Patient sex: F
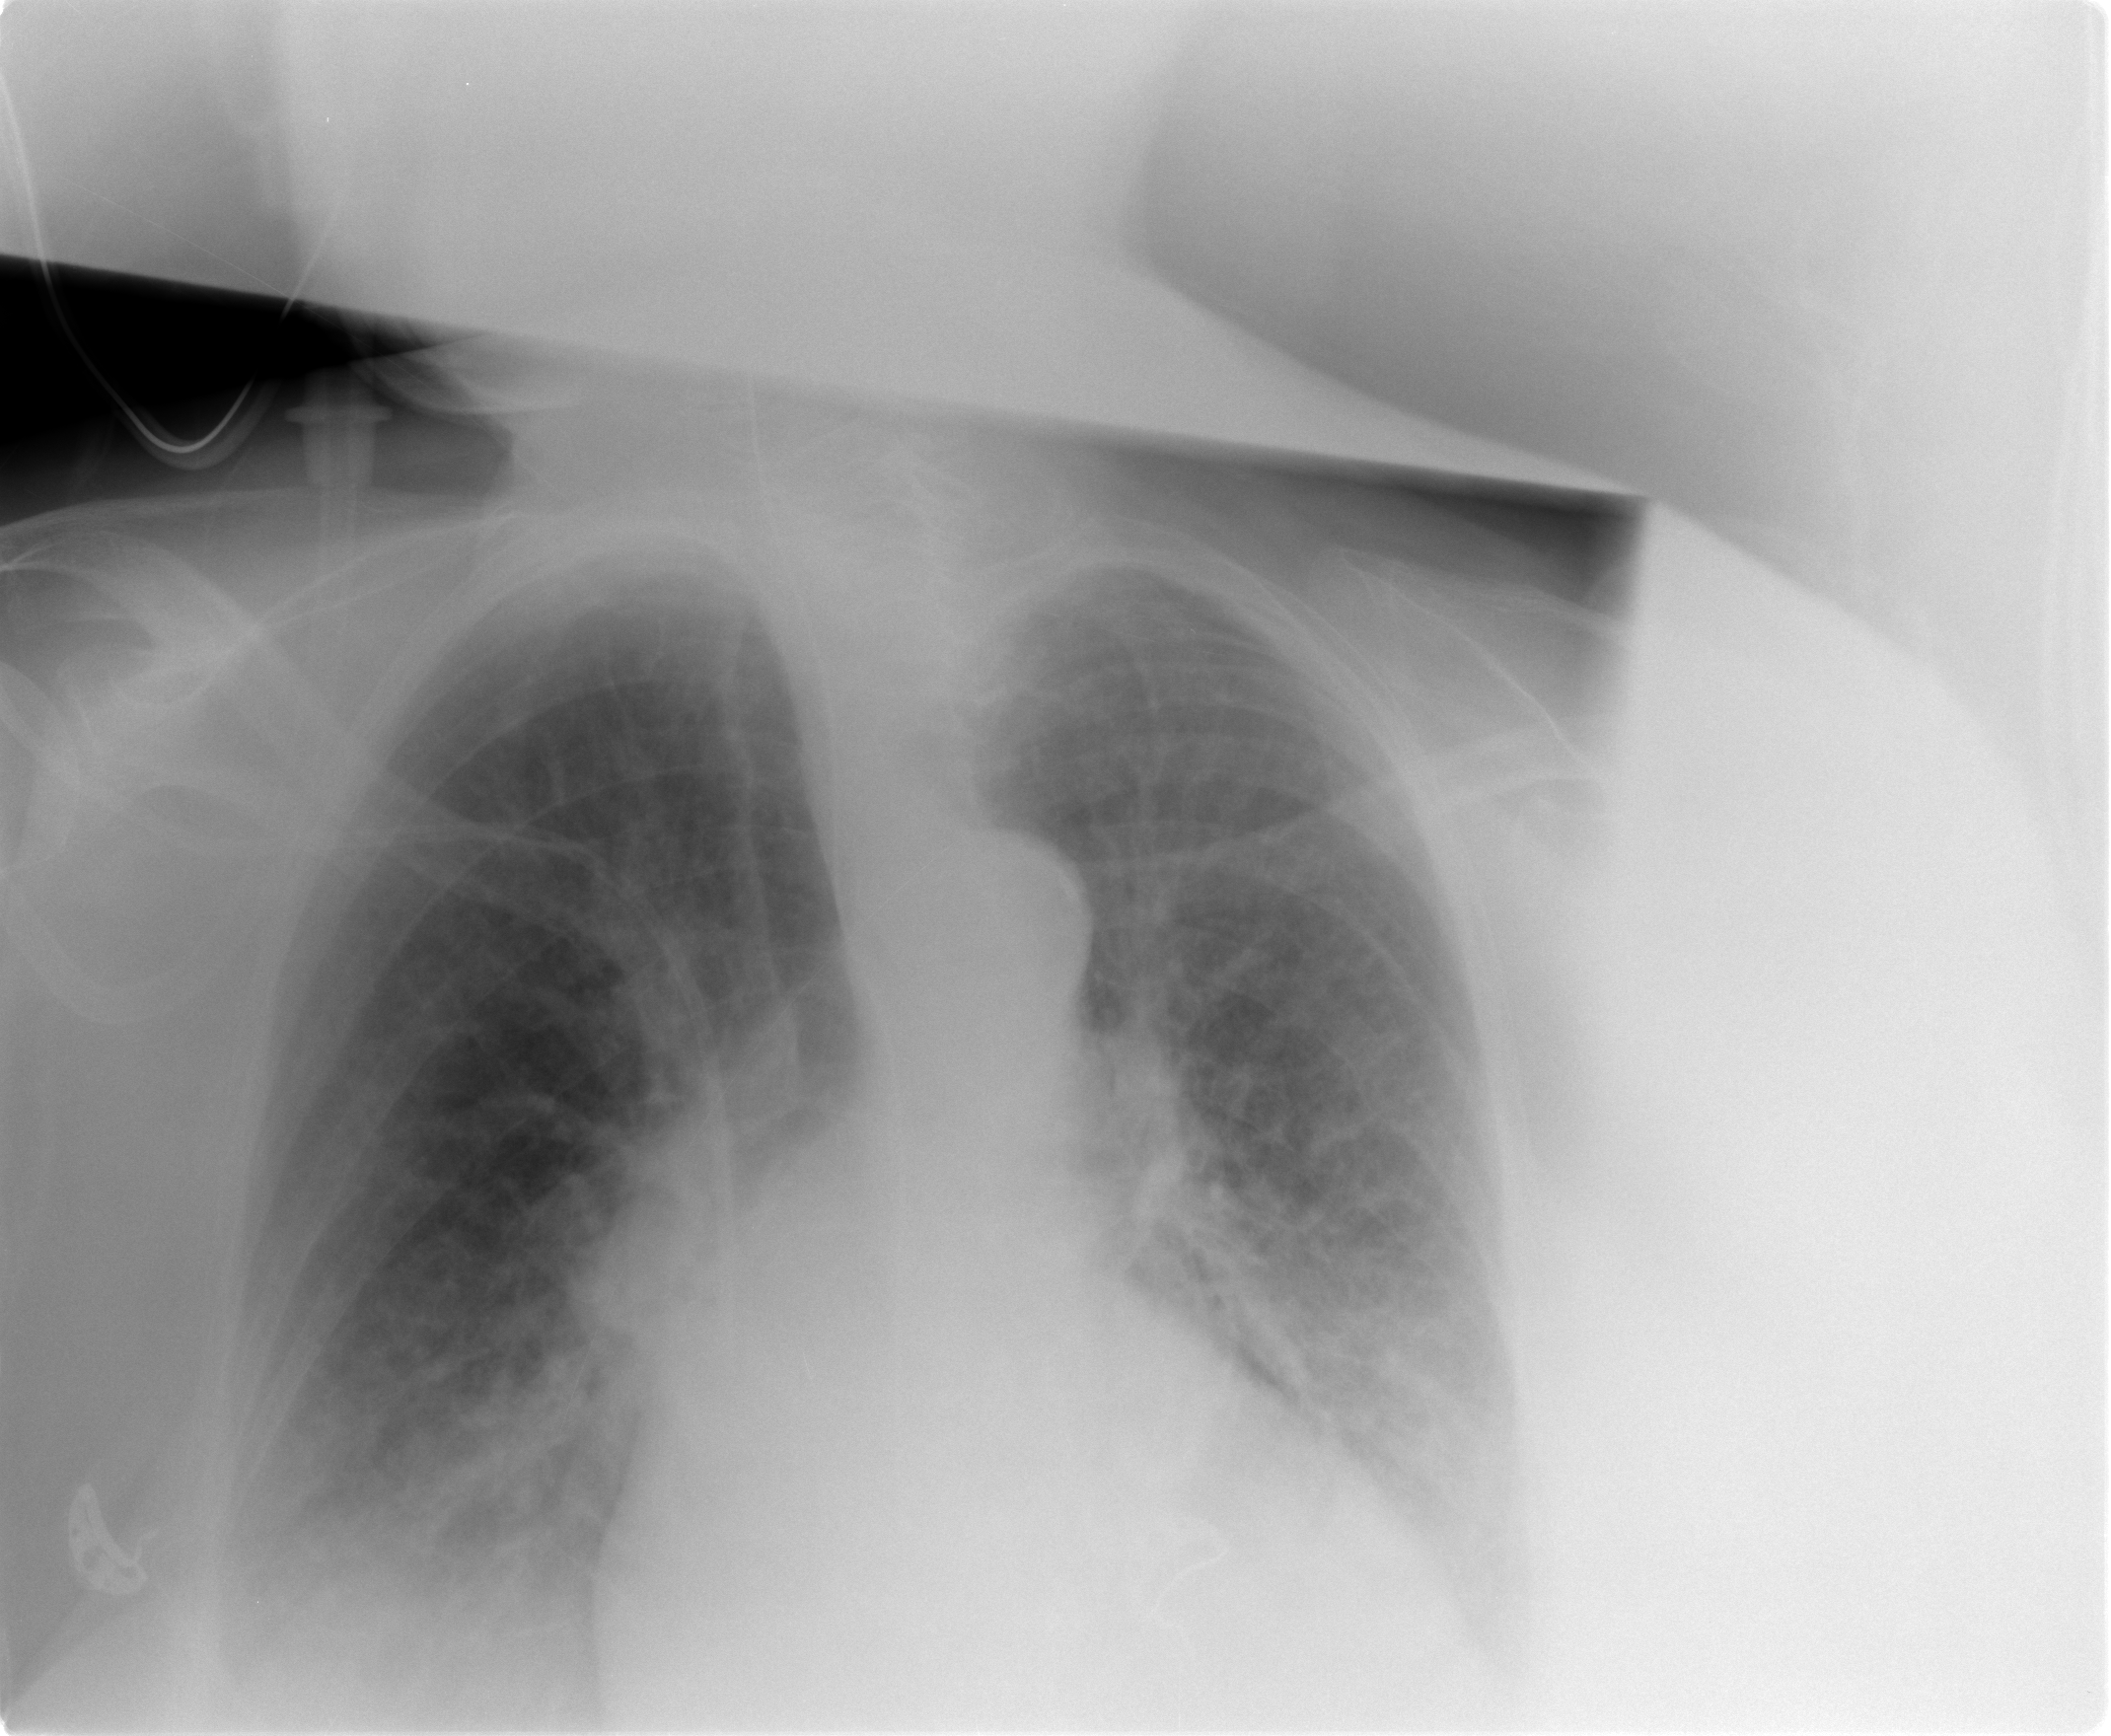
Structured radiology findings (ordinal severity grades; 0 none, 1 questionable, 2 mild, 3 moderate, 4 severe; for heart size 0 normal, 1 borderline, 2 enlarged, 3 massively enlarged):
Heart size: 2
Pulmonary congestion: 2
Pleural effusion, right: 3
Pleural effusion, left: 2
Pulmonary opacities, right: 2
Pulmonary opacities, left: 2
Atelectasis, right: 2
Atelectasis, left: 2